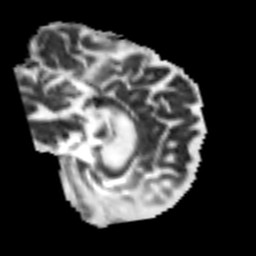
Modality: MD
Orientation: sagittal
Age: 67
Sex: female
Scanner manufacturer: siemens
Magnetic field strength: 3 T
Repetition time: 7.3 s
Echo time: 0.087 s